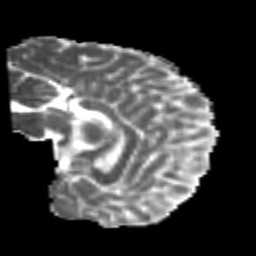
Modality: MD
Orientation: sagittal
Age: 22
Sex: male
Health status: healthy
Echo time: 0.074 s